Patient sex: F
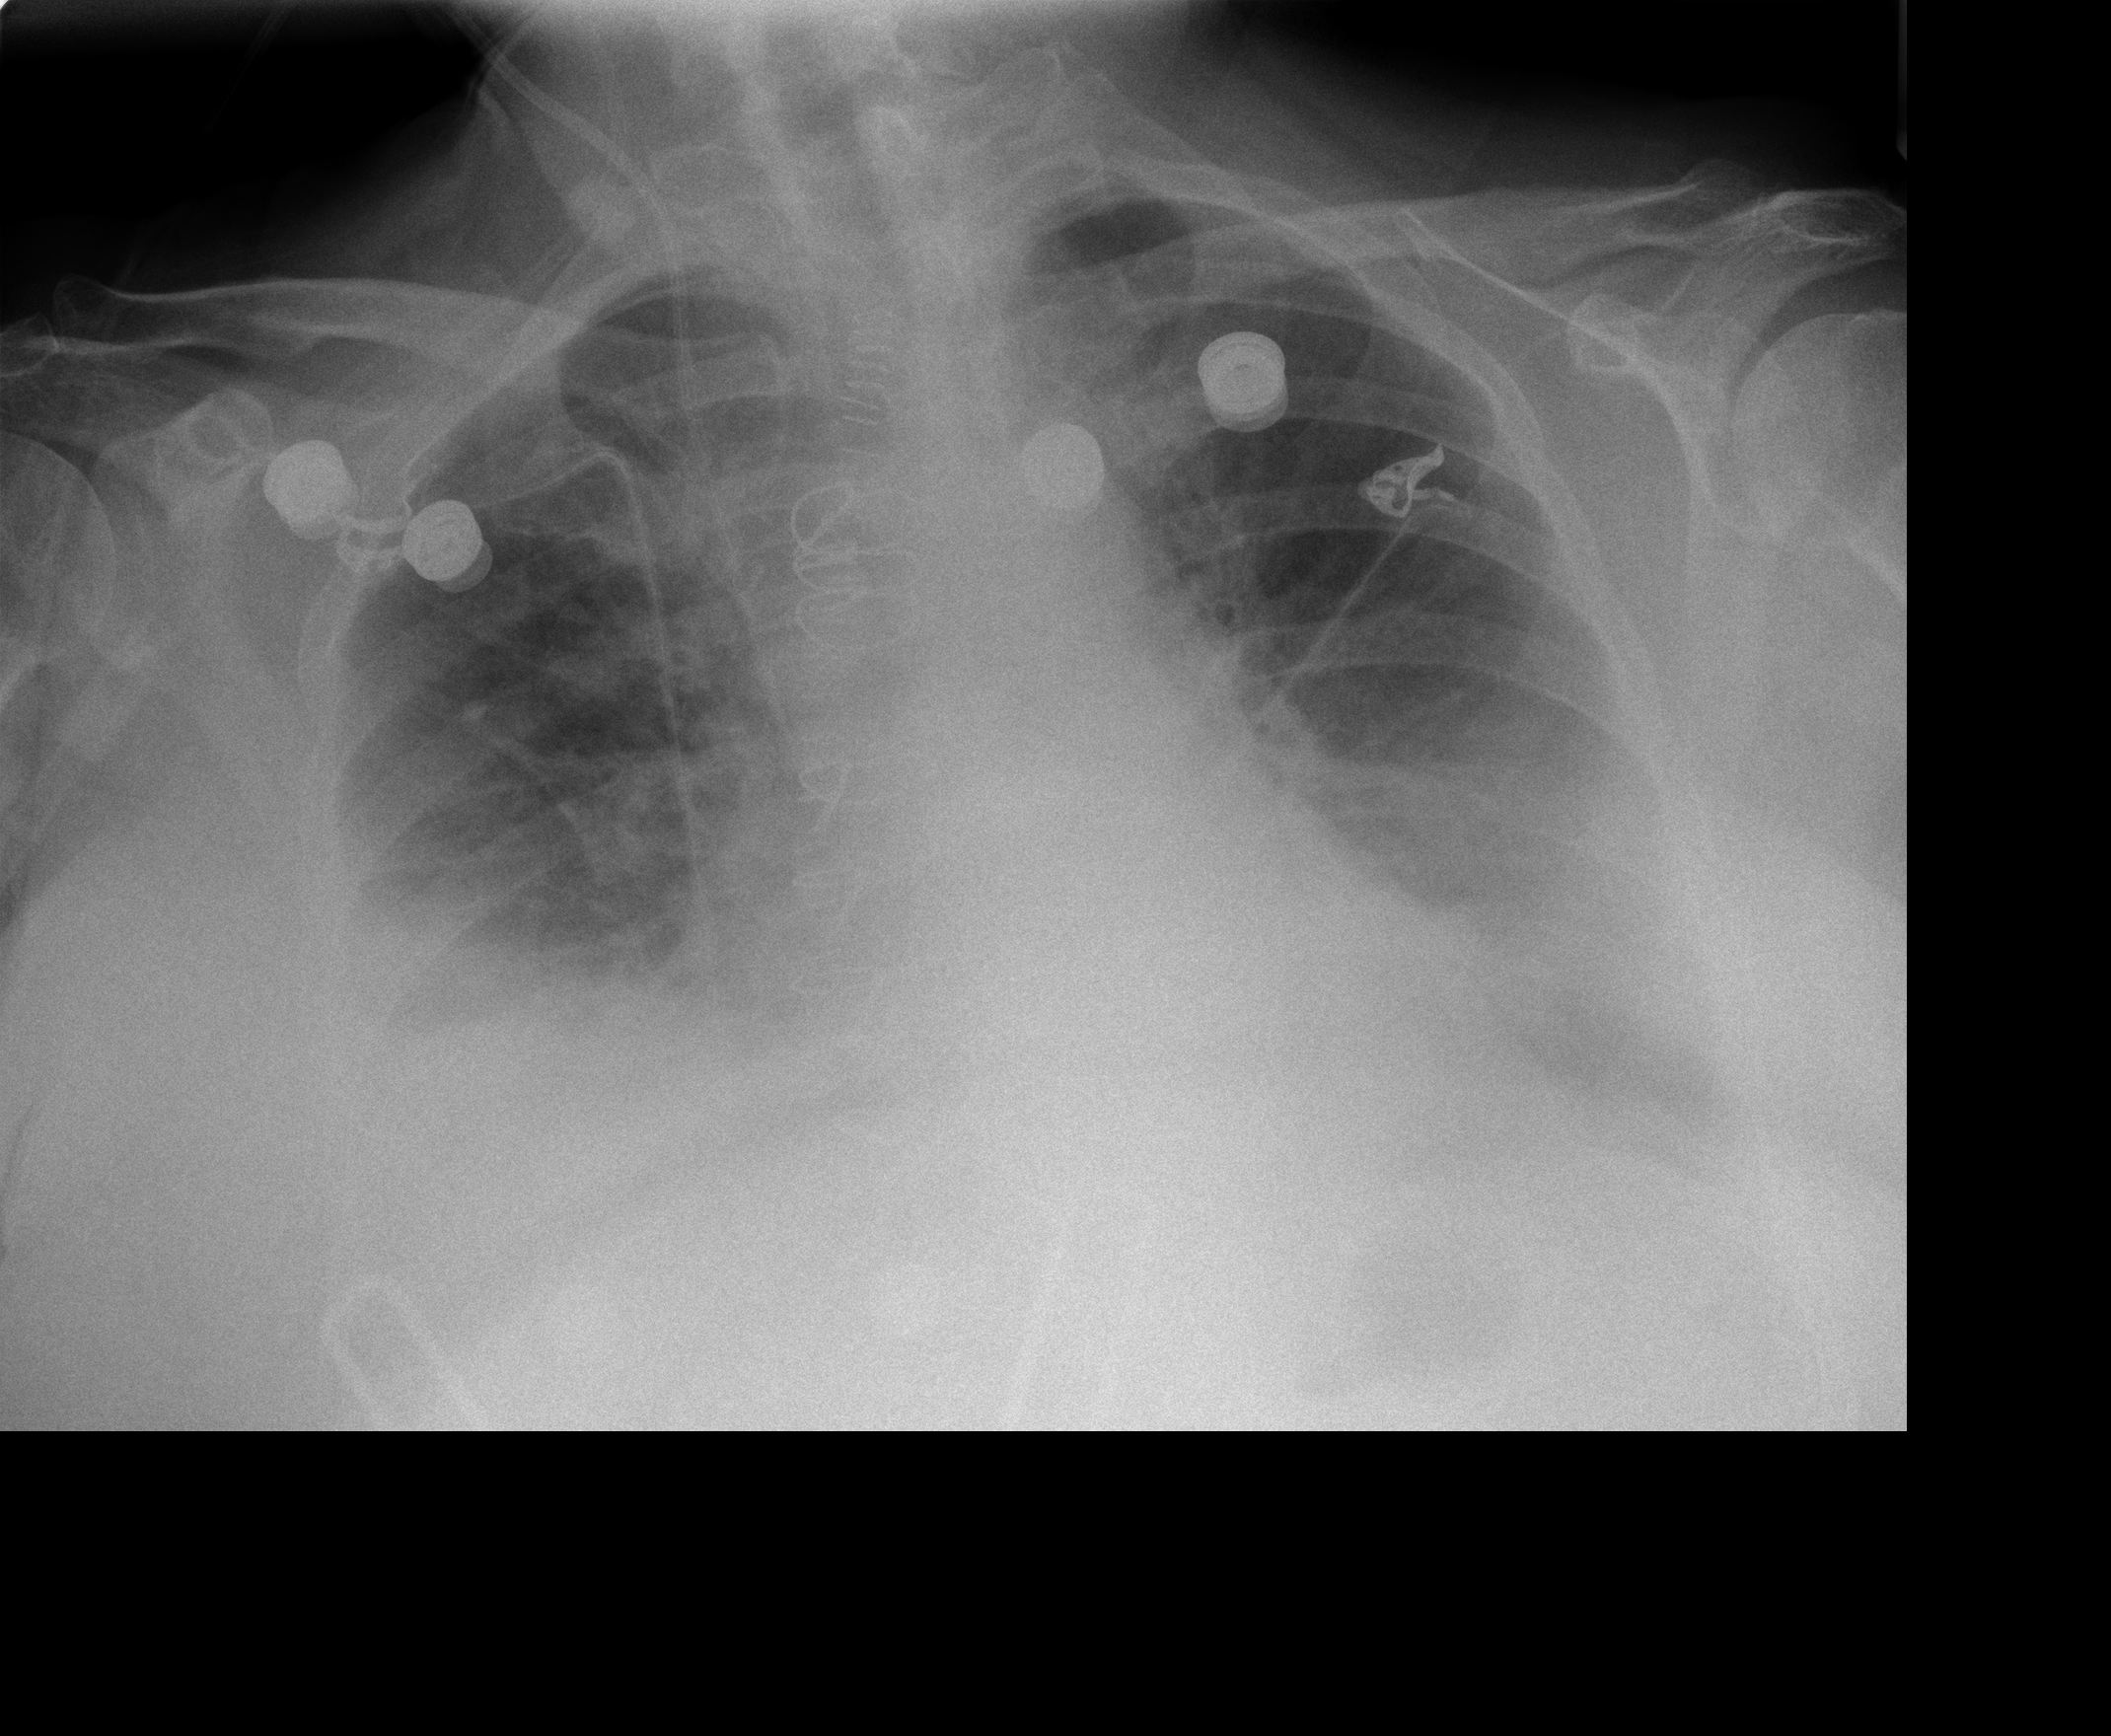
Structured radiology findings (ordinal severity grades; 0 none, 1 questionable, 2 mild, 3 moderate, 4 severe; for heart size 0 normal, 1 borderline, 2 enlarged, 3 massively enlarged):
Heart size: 2
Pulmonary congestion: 0
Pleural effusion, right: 2
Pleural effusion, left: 2
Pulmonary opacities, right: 1
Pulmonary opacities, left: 0
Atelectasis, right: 2
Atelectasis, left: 2